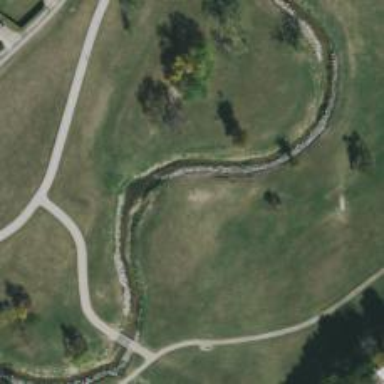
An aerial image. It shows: Disc golf basket.